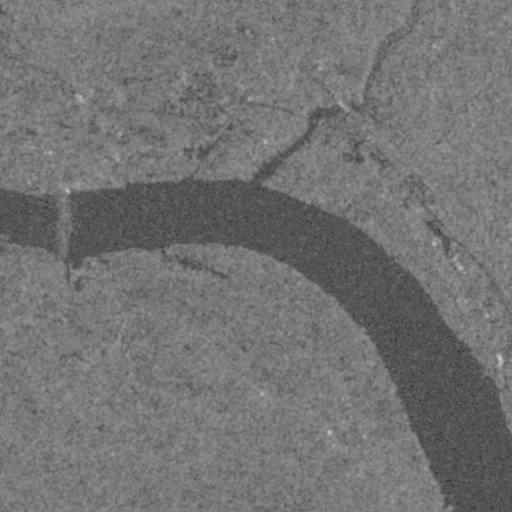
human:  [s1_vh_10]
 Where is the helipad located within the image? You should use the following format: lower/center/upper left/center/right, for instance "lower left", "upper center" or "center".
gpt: The helipad is located in the center right of the image.
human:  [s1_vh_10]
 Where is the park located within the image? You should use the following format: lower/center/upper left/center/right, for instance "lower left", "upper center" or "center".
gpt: The park is located in the lower right of the image.
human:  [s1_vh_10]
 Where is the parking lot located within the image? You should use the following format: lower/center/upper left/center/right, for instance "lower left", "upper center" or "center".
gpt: The parking lot is located in the lower right of the image.
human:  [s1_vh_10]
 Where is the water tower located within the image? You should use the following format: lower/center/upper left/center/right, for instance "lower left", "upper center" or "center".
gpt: The water tower is located in the upper right of the image.
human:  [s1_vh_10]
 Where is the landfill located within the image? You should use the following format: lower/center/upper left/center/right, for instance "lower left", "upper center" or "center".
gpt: There is no landfill in the image.

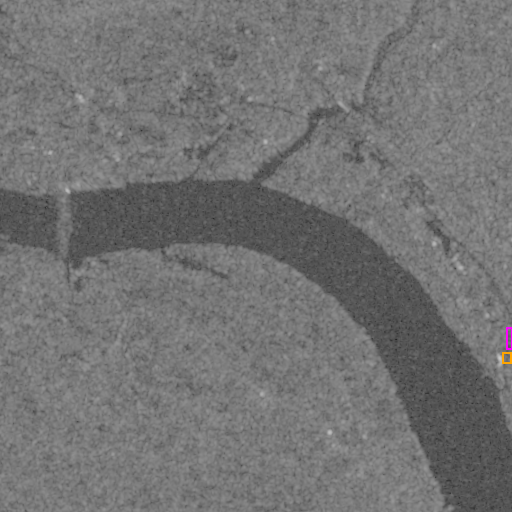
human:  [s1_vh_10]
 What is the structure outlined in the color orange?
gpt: The structure outlined in orange is a park.
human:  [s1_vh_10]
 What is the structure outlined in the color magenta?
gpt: The structure outlined in magenta is a parking lot.
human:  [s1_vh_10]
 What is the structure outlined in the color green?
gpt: There is no green outline.